Question: I'm trying to loop through a serialized JSON object and display it as a list, but instead of listing the attributes I want, the loop runs over each individual character in the JSON string. When I do the same with a list of dicts it works. What am I doing wrong?
# Ptyhon code:
'''
def menu(request):
# This is the object that I want to parse
dishes = Dish.objects.all()
dishes_ser = serializers.serialize('json', dishes)
# This list is copy-pasted directly from the output of the serialized query
to see if I could get that to work
check = [
{"model": "orders.dish", "pk": 1, "fields": {"dish": "Pizza"}},
{"model": "orders.dish", "pk": 3, "fields": {"dish": "Sub"}},
{"model": "orders.dish", "pk": 5, "fields": {"dish": "Pasta"}},
{"model": "orders.dish", "pk": 6, "fields": {"dish": "Salad"}},
{"model": "orders.dish", "pk": 7, "fields": {"dish": "Dinner platter"}}
]
context = {
'dishes': dishes_ser,
'check': check,
}
return render(request, "menu.html",context)
'''
# HTML
'''
{% extends "layout.html" %}
{% block title %}
Menu
{% endblock %}
{% block content %}
<h1>Menu</h1>
<a href="/">Home</a>
Raw output of the check variable as received from Django:
<br />
<br />
{{check}}
<br/>
<br/>
<ul>
{% for data in check %}
<li>{{ data.fields.dish }}</li>
{% empty %}
<li>No Dishes</li>
{% endfor %}
</ul>
<br/>
Raw output of the dishes variable as received from Django::
<br />
<br />
{{dishes}}
<br/>
<br/>
<ul>
{% for data in dishes %}
<li>{{ data.fields.dish }}</li>
{% empty %}
<li>No Dishes</li>
{% endfor %}
</ul>
{%endblock%}
'''
# Result
Screenshot from HTML page

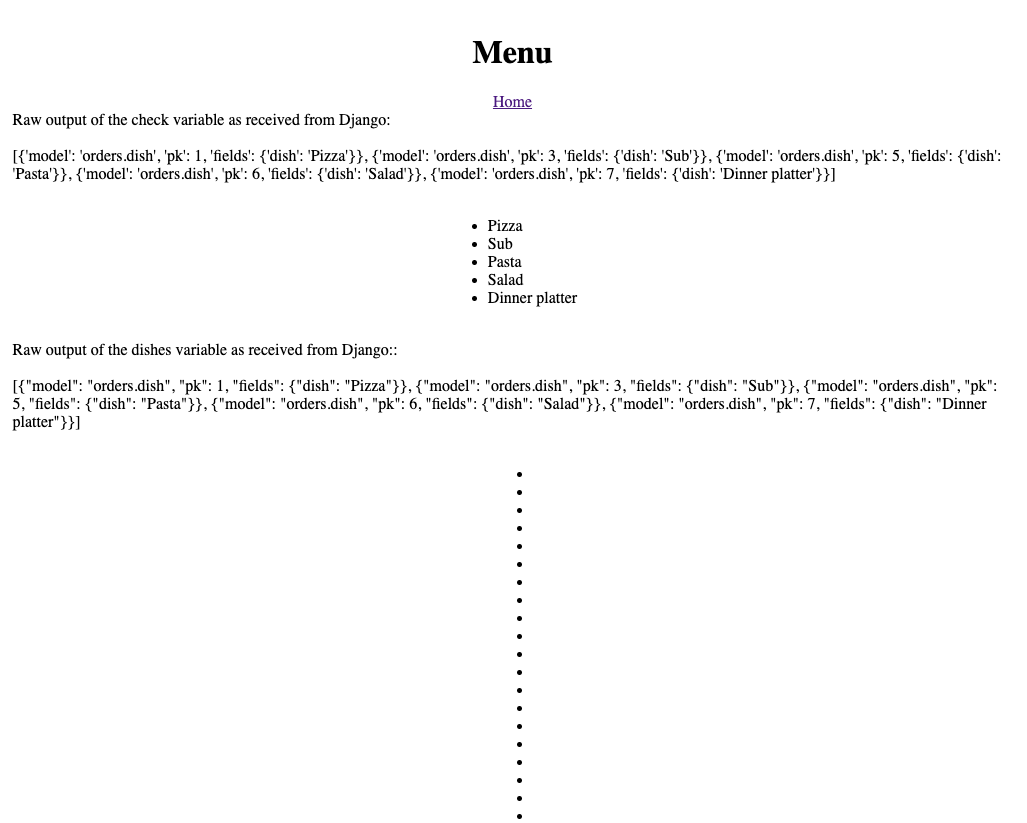
Answer: This is because when you serialize using 'serializer.serialize', it returns a string. You need to convert it to a json object like this:
'''
import json
json_data = json.loads(dishes_ser)
# then pass this as context
context = {
'dishes': json_data,
'check': check,
}
'''
But, why would you need to do that when you can directly send the queryset to template and use it like this:
'''
// context
context = {
'dishes': Dish.objects.all(),
'check': check,
}
// template
{% for data in dishes %}
<li>{{ data.dish }}</li>
{% empty %}
<li>No Dishes</li>
{% endfor %}
'''